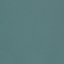
Land use / land cover: SeaLake